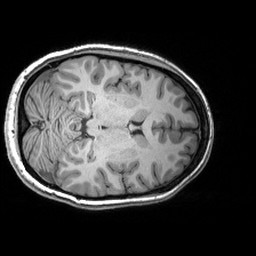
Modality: T1w
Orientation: axial
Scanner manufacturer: siemens
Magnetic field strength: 3 T
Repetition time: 2.53 s
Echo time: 0.00299 s